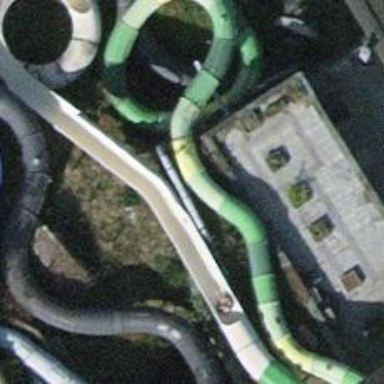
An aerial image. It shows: Water slide attraction.